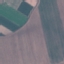
Land use / land cover class: AnnualCrop